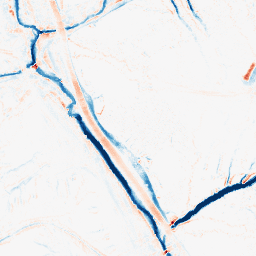
Category: morphological
Decomposition family: morphological
Decomposition parameters: operation: average
size: 5
Upsampling method: quintic
Upsampling parameters: scale: 8
Upsampling scale: 8